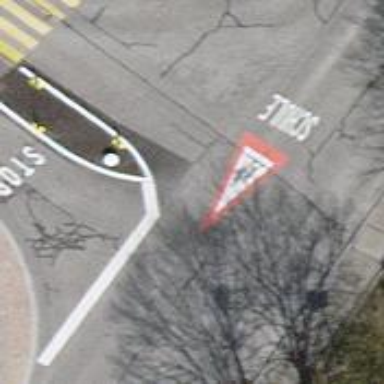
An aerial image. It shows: Road with stop sign.